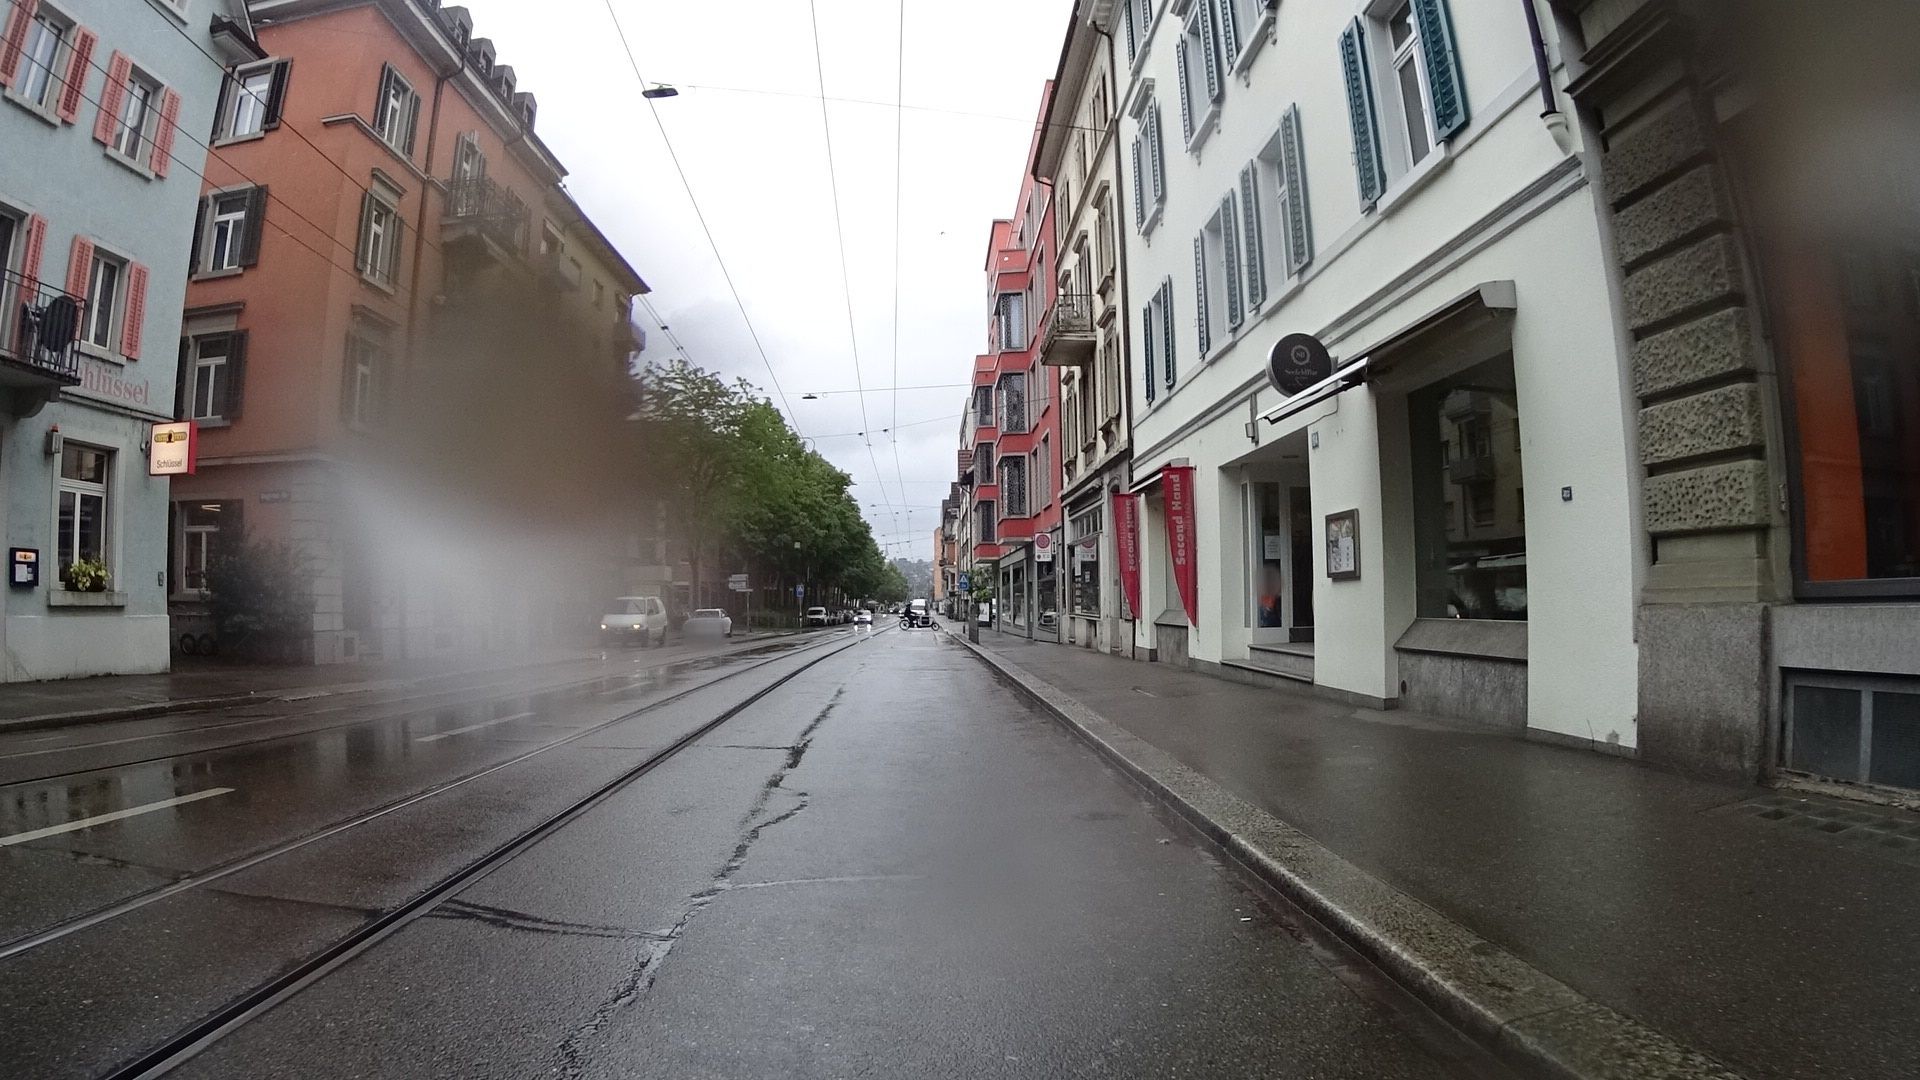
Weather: rainy
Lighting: day
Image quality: good
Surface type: railway
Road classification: footway
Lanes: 2
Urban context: urban centre
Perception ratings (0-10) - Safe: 1.27, Lively: 7.7, Beautiful: 4.1, Boring: 2.28, Depressing: 3.78, Wealthy: 5.33